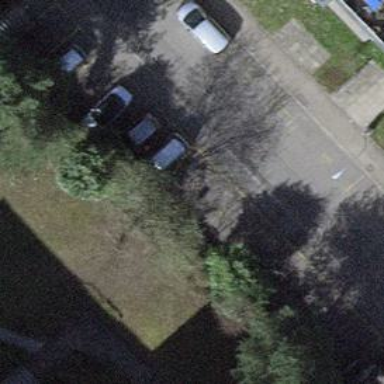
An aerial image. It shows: Parking area is available.